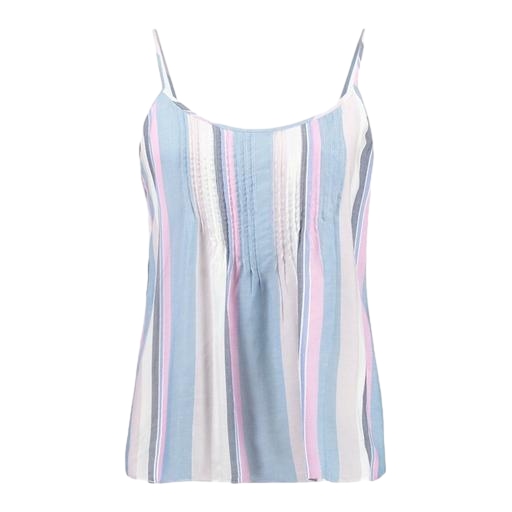
multicolor megan dip side swing cami, multicolor tall white cami top, multicolor petite nicole tie waist strappy cami vest, white background